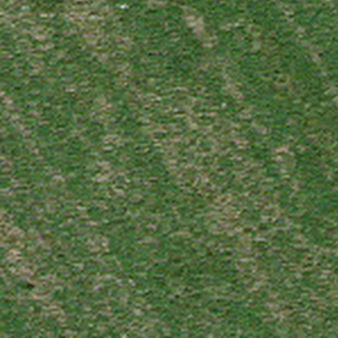
Label: other